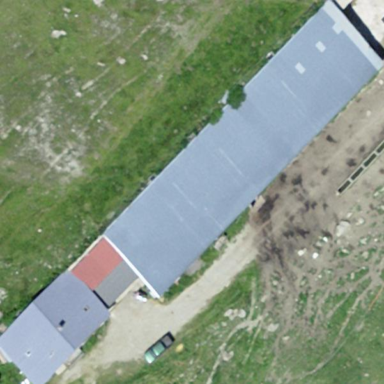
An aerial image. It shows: Stable.